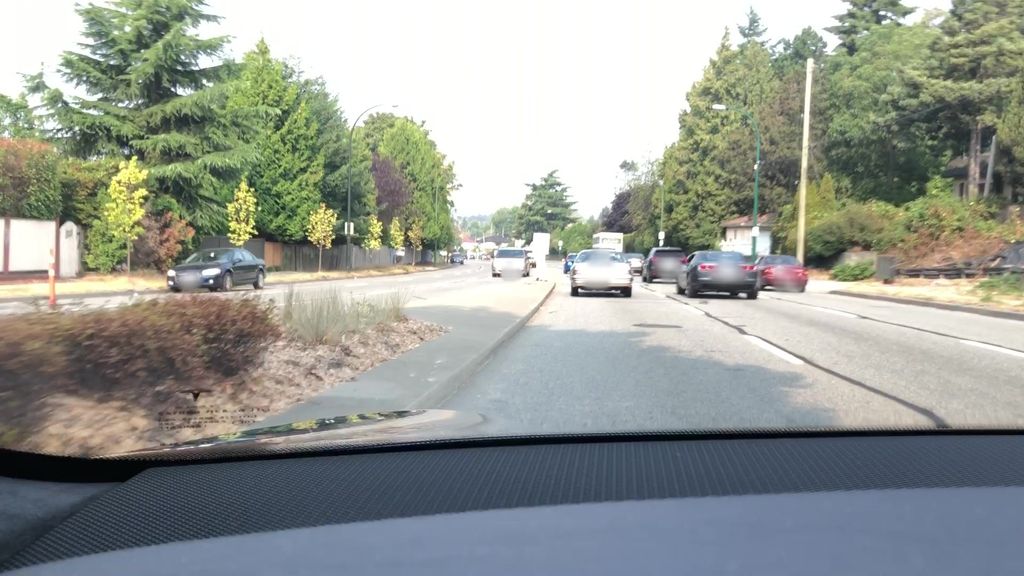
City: vancouver